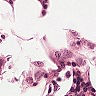
Metastatic tissue present: no